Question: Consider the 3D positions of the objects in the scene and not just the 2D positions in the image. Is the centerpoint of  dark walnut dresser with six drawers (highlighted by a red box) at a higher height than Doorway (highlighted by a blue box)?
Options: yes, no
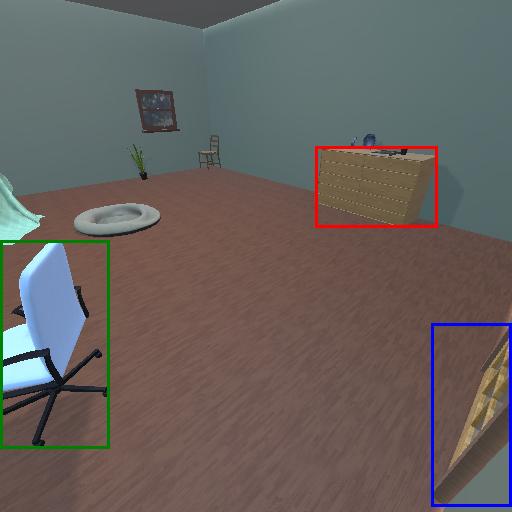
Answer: yes